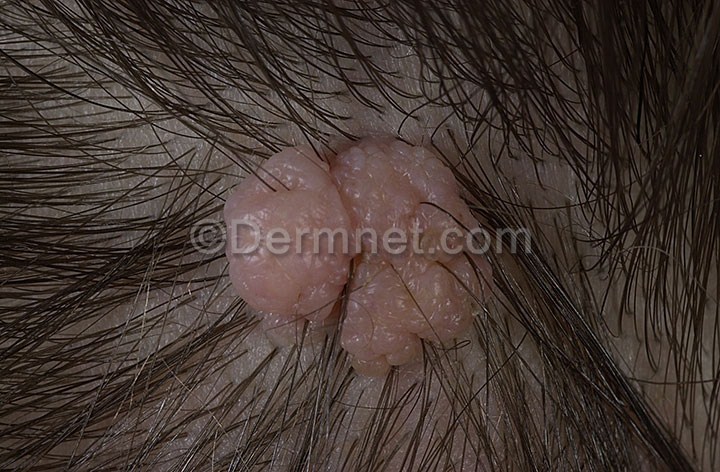
Disease: Melanoma Skin Cancer Nevi and Moles